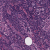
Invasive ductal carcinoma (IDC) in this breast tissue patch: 0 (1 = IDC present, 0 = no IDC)